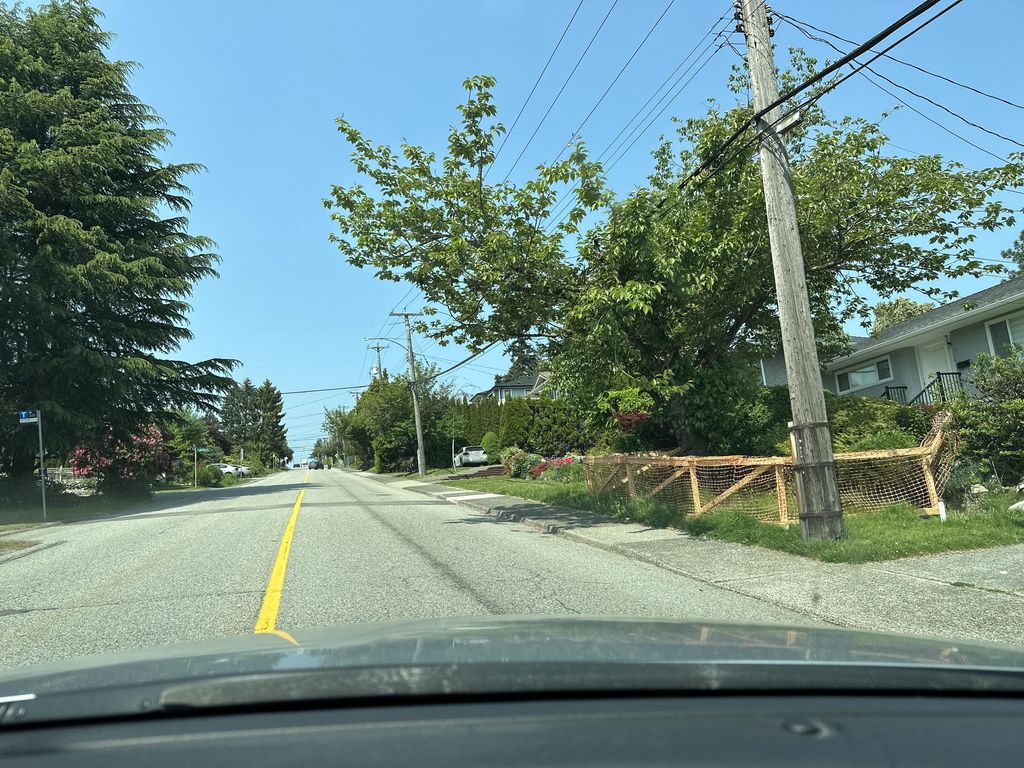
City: vancouver